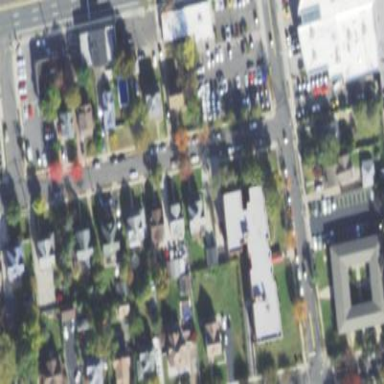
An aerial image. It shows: Sidewalk.